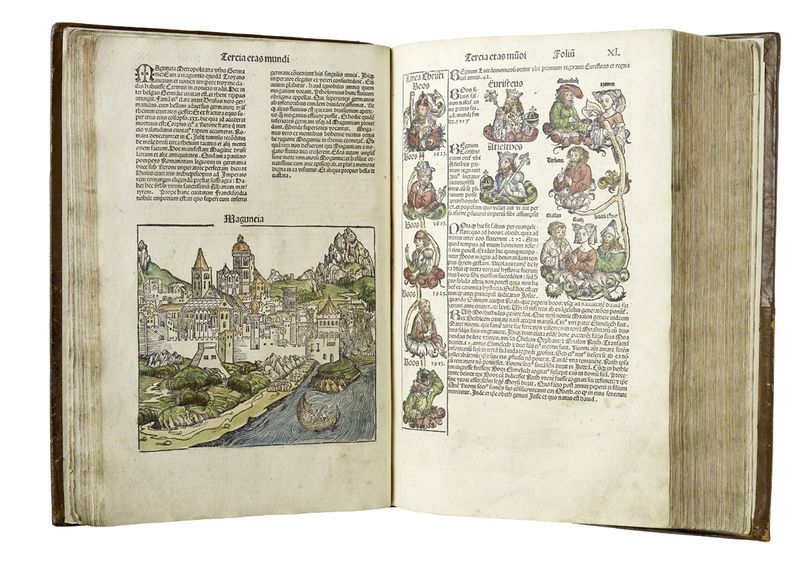
Titel: Schedelsche Weltchronik
Künstler: Hartmann Schedel
Standort: Hamburg
Institution: Museum für Kunst und Gewerbe Hamburg
Schlagwörter: stadt, zeichnung, renaissance, holzschnitt, papier, grafik, graphik, stadtansicht, buch, stadtplan, illustrationen, handkoloriert, alte stadtansicht, inkunabeln, bildwerke, angewandte und bildende kunst, hessische systematik, druckwesen, schriftwesen, druckschriften, buchillustrationen, alte ansicht, stadtpläne